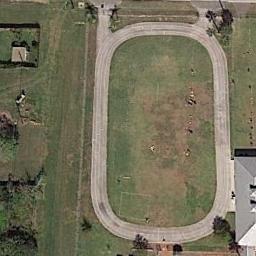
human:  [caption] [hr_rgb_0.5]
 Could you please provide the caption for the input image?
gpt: The track and field is built on the bare lawn next to the building .

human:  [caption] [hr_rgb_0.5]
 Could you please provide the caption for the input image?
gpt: The oval track has a small rectangular green space .

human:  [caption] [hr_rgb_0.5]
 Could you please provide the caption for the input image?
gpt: There is a building next to the ground track field .

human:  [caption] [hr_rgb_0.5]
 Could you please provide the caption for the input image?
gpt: The ground track field is on a lawn and a house is next to the ground track field .

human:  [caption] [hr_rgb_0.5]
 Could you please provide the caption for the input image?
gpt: There are green lawns around the ground track filed with a yellow track .